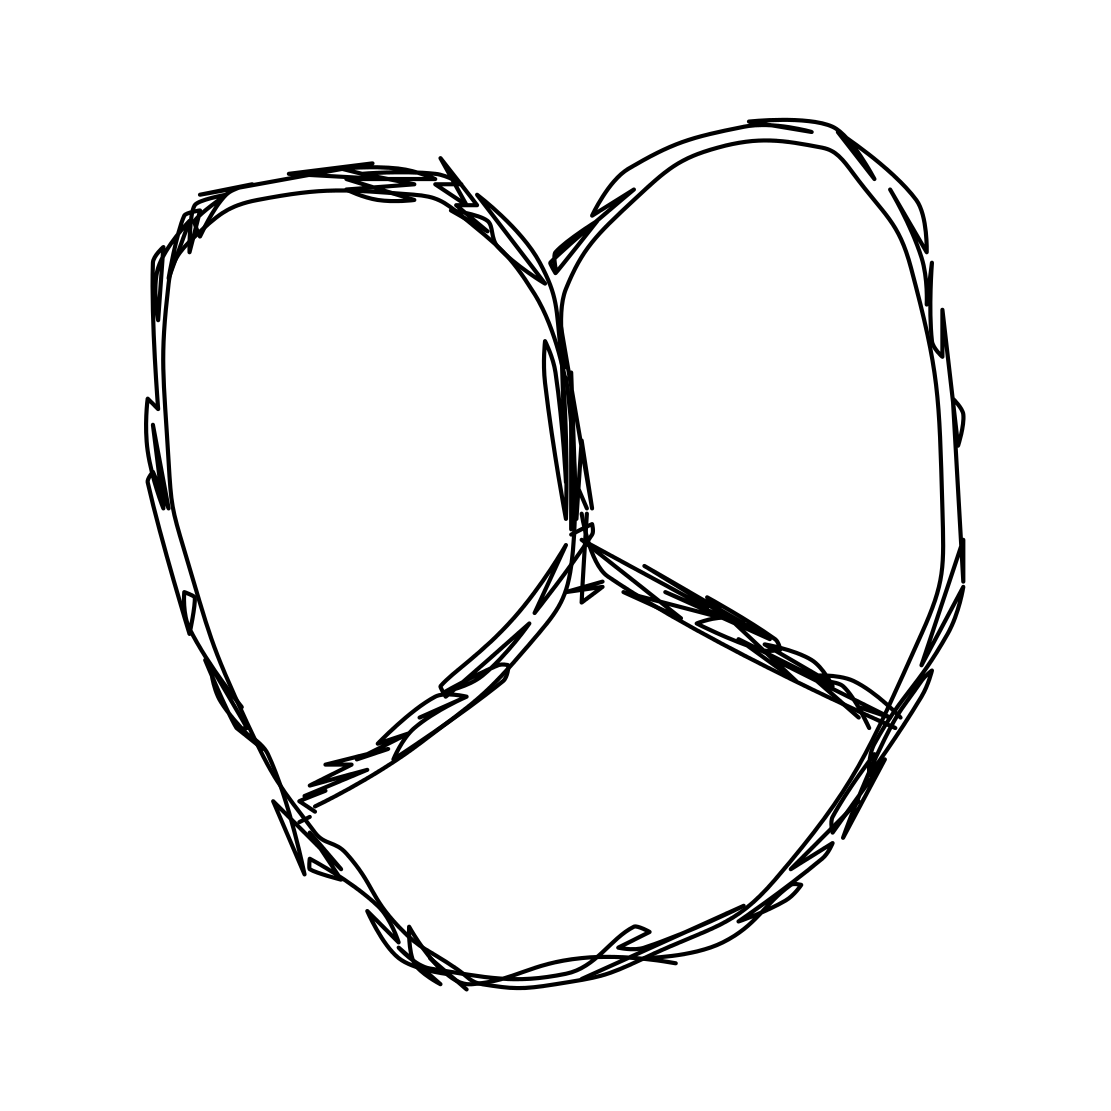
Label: pretzel